Question: Problem image:

Well, how can you see, there's a border, that blue line below the black image, I need to remove it, but I can't, I don't know how to do it. I need some solutions.
'''
<div align="center" style="background-color:#00F;">
<img src="images/topimage.png">
</div>
<div>
<img src="images/topimage bottomborder.png" style="width:100%;height:9px;">
</div>
'''
Above's the code.
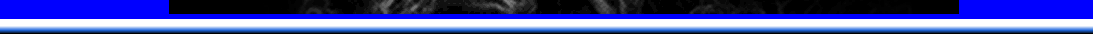
Answer: Images are by default inline elements, so there, again by default, is space between the bottom edge of an image and the bottom edge of its container.
'''
img {
display: block
}
'''
Alternatively, this should also work:
'''
img {
vertical-align: top
}
'''
Us an appropriate selector.